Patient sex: M
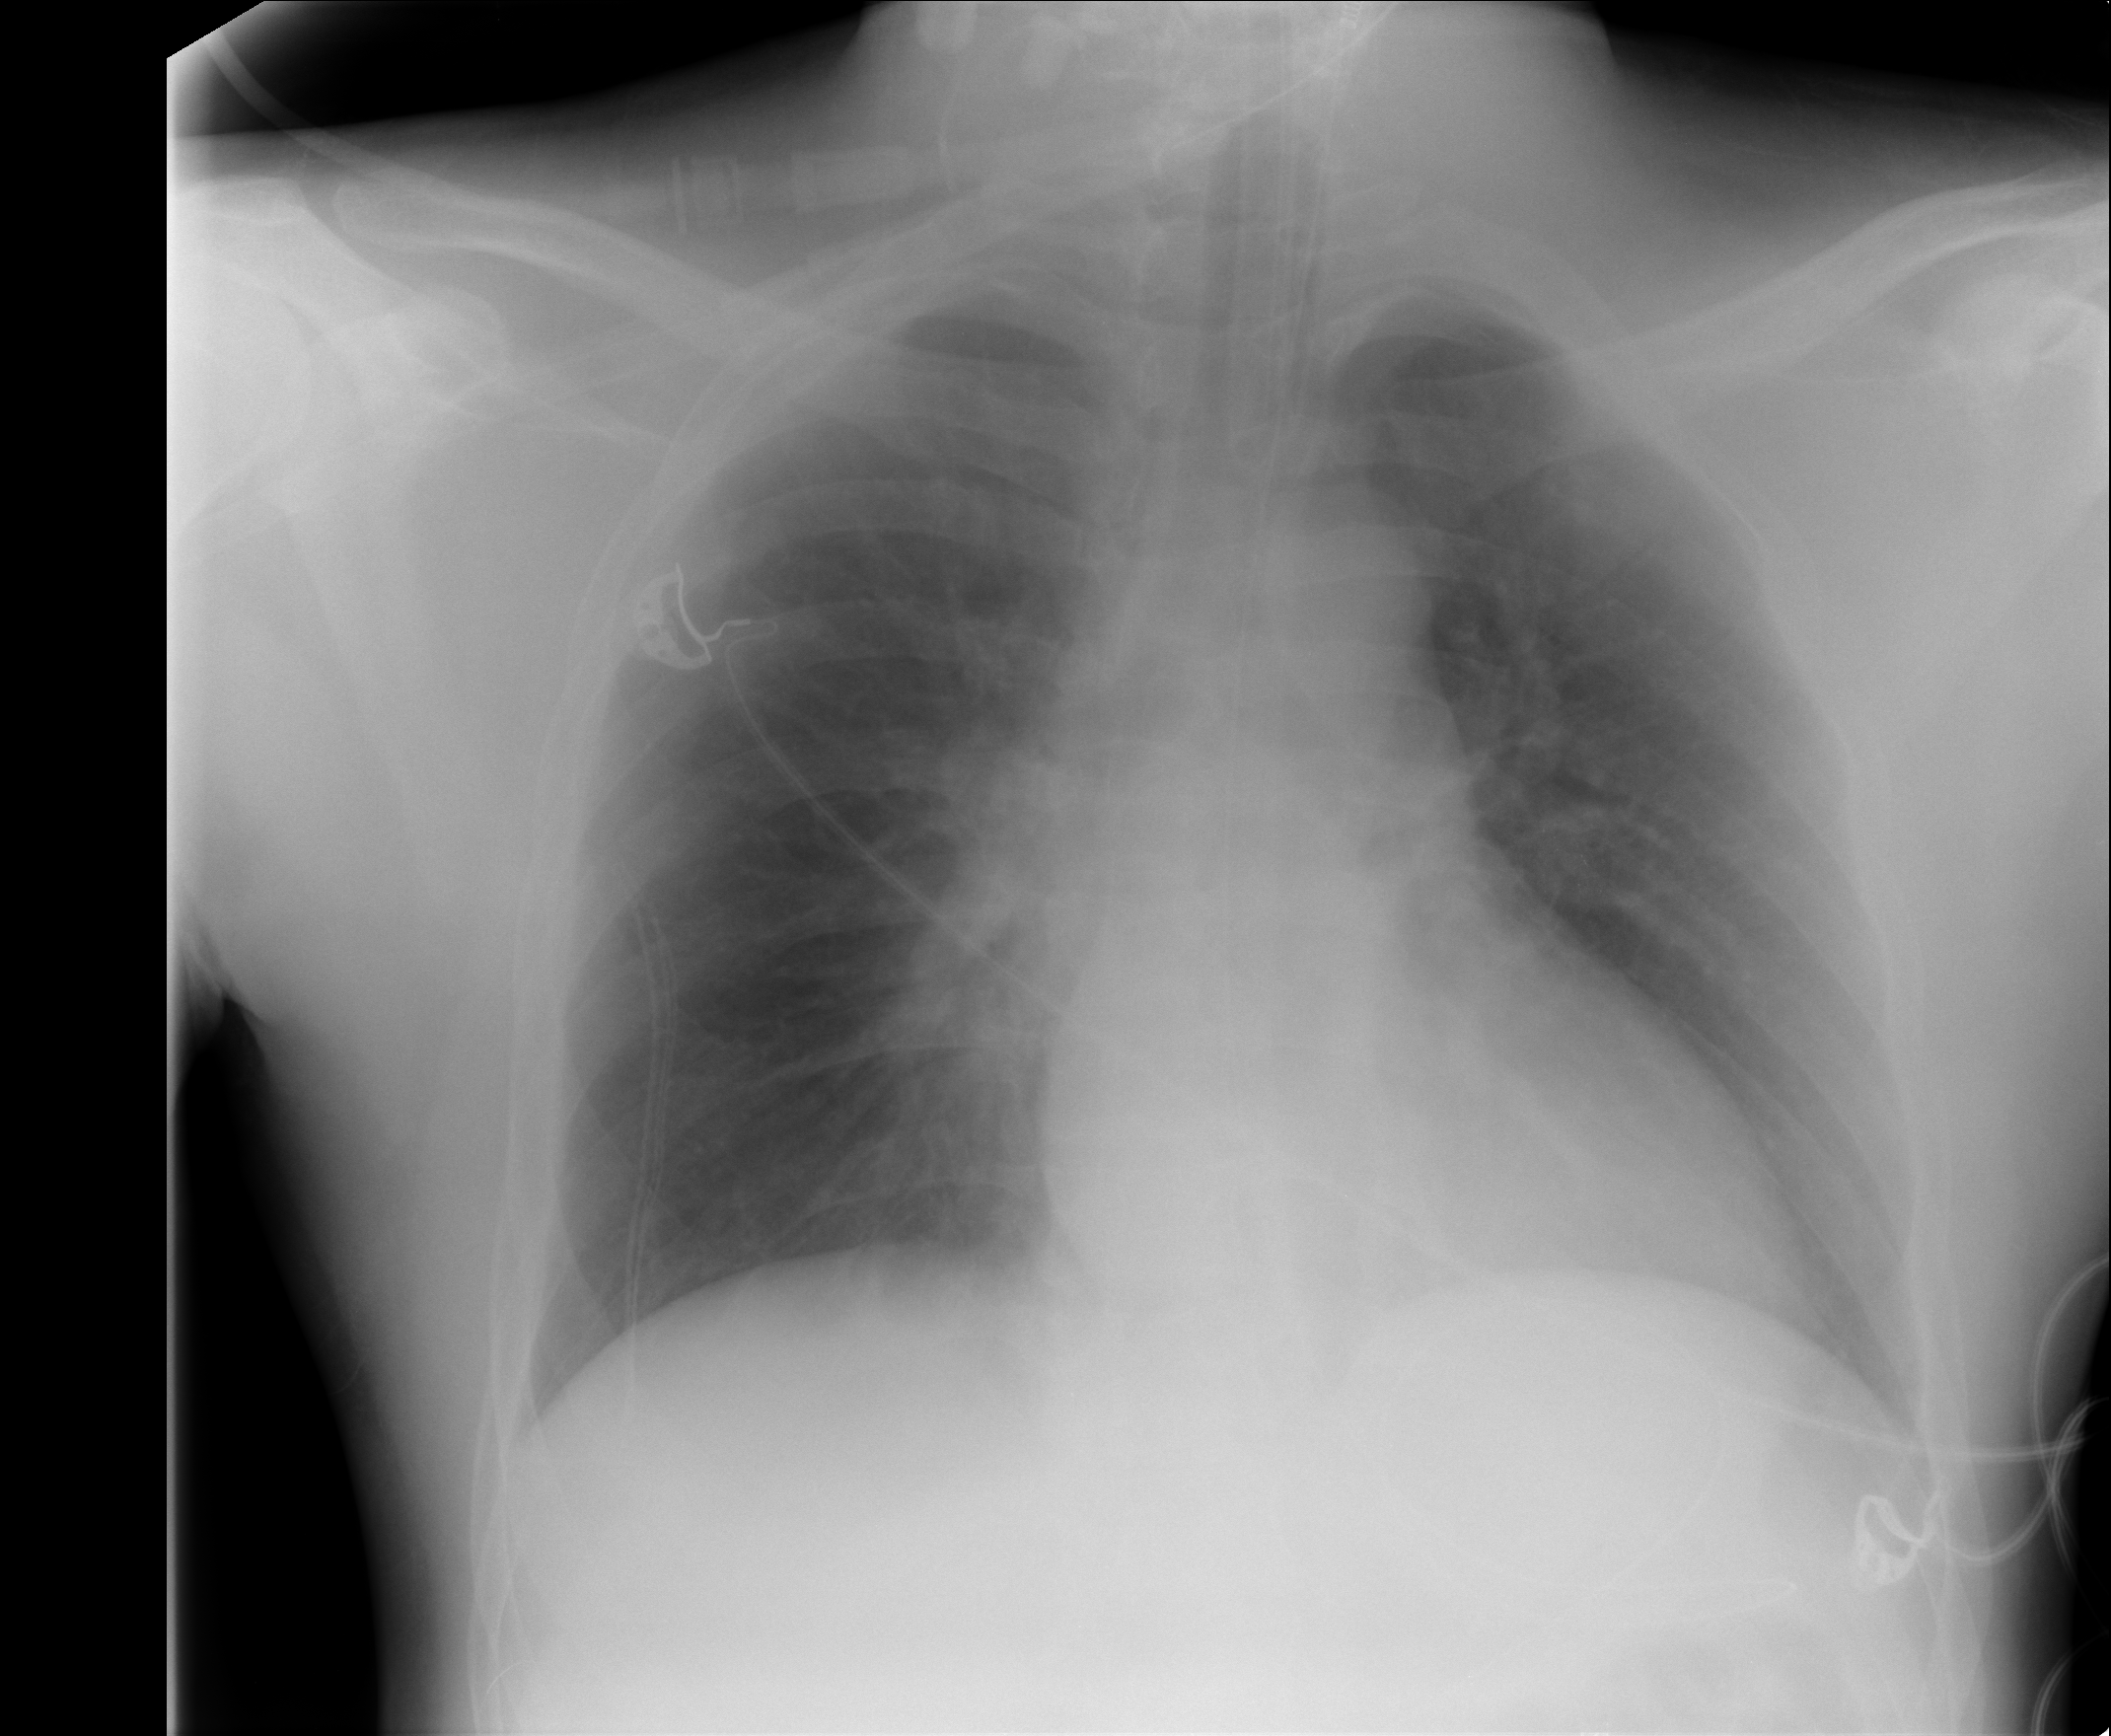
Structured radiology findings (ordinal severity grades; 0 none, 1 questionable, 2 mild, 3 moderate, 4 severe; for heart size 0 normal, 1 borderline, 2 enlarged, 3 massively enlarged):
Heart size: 0
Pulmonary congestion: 0
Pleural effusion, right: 0
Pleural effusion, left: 0
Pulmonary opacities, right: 2
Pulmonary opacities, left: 0
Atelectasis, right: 2
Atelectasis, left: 0